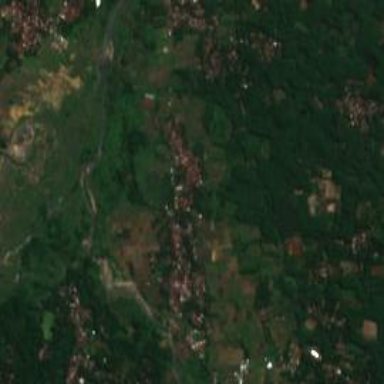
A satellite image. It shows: Village area.